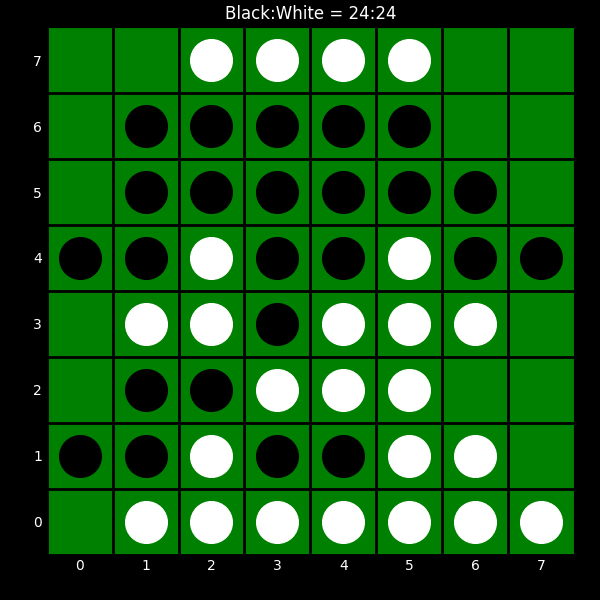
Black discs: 24
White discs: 24